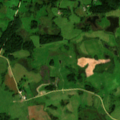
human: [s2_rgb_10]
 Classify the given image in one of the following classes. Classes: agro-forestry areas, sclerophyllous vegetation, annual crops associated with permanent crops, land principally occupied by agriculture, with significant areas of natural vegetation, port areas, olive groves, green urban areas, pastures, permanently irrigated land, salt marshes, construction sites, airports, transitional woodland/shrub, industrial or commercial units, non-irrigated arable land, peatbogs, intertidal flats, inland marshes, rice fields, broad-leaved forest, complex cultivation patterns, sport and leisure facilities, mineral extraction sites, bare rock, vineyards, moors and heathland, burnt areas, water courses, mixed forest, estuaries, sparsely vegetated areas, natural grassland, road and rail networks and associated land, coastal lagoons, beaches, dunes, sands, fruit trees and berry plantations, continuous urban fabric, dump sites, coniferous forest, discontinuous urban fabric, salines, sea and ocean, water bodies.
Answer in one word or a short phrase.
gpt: non-irrigated arable land, complex cultivation patterns, land principally occupied by agriculture, with significant areas of natural vegetation